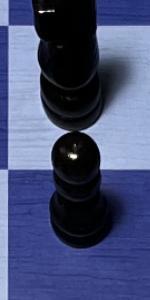
Label: Pawn_Black